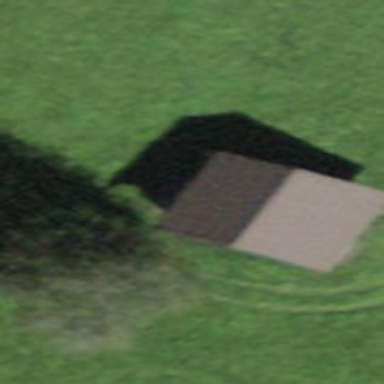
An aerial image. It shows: Barn.